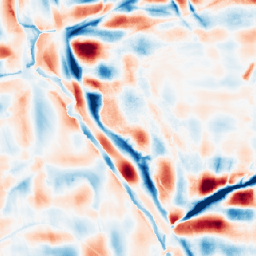
Category: wavelet
Decomposition family: wavelet_dwt
Decomposition parameters: wavelet: db4
level: 5
Upsampling method: nearest
Upsampling parameters: scale: 4
Upsampling scale: 4